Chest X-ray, PA view. Patient: 35 years old, sex M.
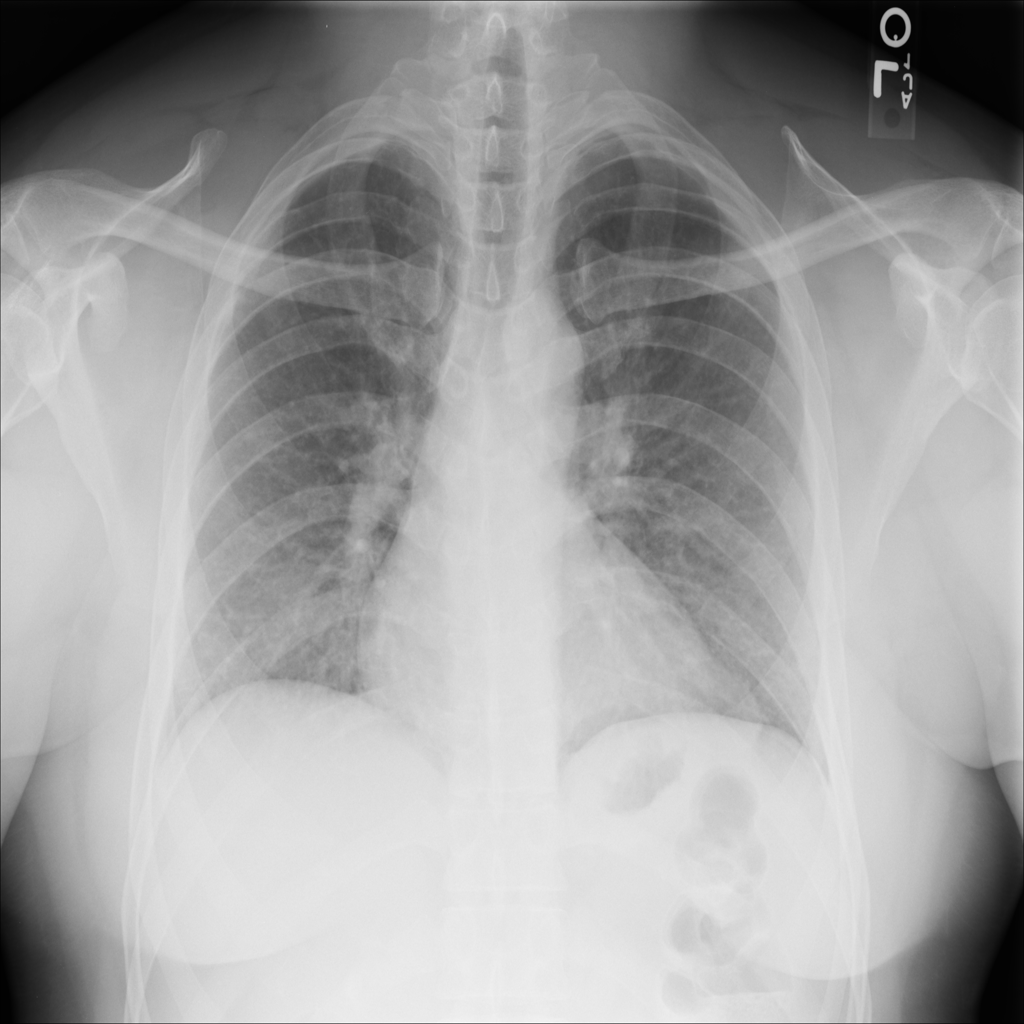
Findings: No Finding